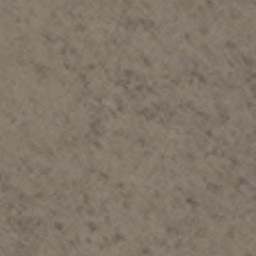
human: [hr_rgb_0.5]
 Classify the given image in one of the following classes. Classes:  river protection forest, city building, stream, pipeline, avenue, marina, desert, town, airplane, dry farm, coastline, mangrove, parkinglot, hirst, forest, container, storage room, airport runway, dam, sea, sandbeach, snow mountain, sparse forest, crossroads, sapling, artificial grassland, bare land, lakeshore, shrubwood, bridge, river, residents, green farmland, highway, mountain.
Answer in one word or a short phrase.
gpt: bare land